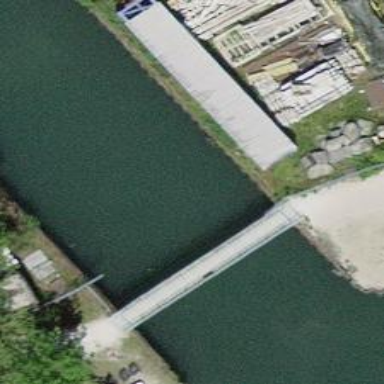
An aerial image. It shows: Slipway on leisure land.